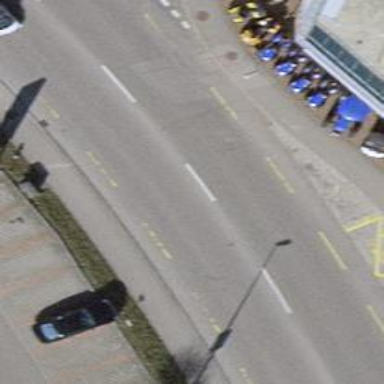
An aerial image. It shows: Primary highway with cycle lane having soft surface separate from the sidewalk. The surface of the road is asphalt.